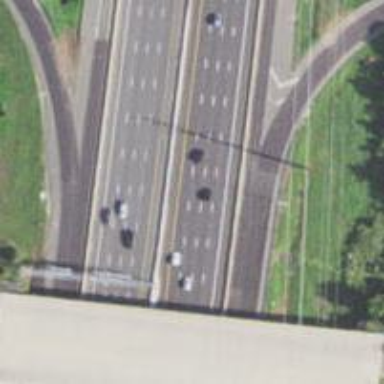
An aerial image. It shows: Motorway link.